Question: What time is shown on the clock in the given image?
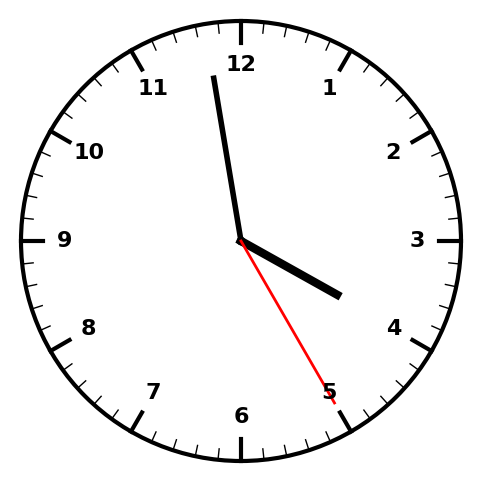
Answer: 03:58:25